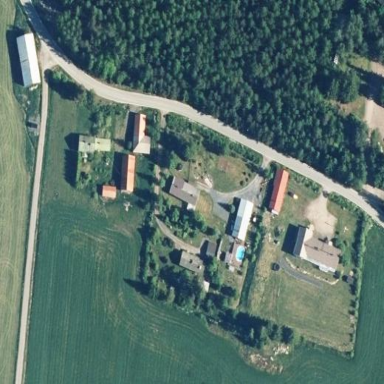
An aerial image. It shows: Farmyard area.